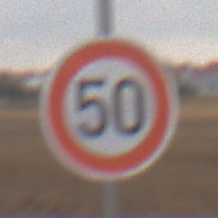
Verkehrszeichen: Geschwindigkeit50
Umgebung: Outdoor, RoadRail
Tageszeit: Midday
Wetter: Overcast
Licht: Natural
Jahreszeit: NotSpecified
Kontrast: LowContrast